Question: I have a simple Opengl programm where I draw triangles by calling glVertex3f and the mode GL_LINE_LOOP
here's what I get:

You can see in the square that apparently some triangles that are at the base of my model (in blue) are drawn above what is in the foreground.
Do you know what is causing it? Is there a way to avoid it?
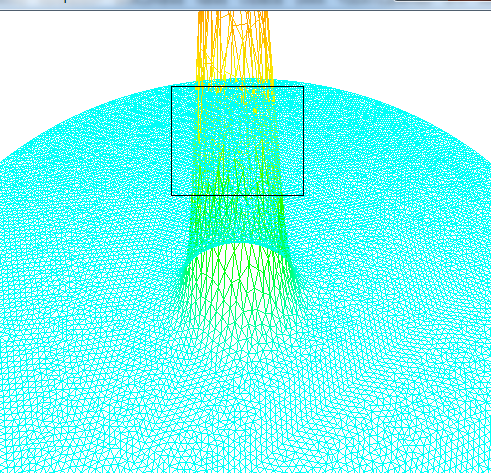
Answer: > gluPerspective(60., Width/Height,0,1000);
The near-z cannot be 0 or less. It must be a positive number greater than zero.